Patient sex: F
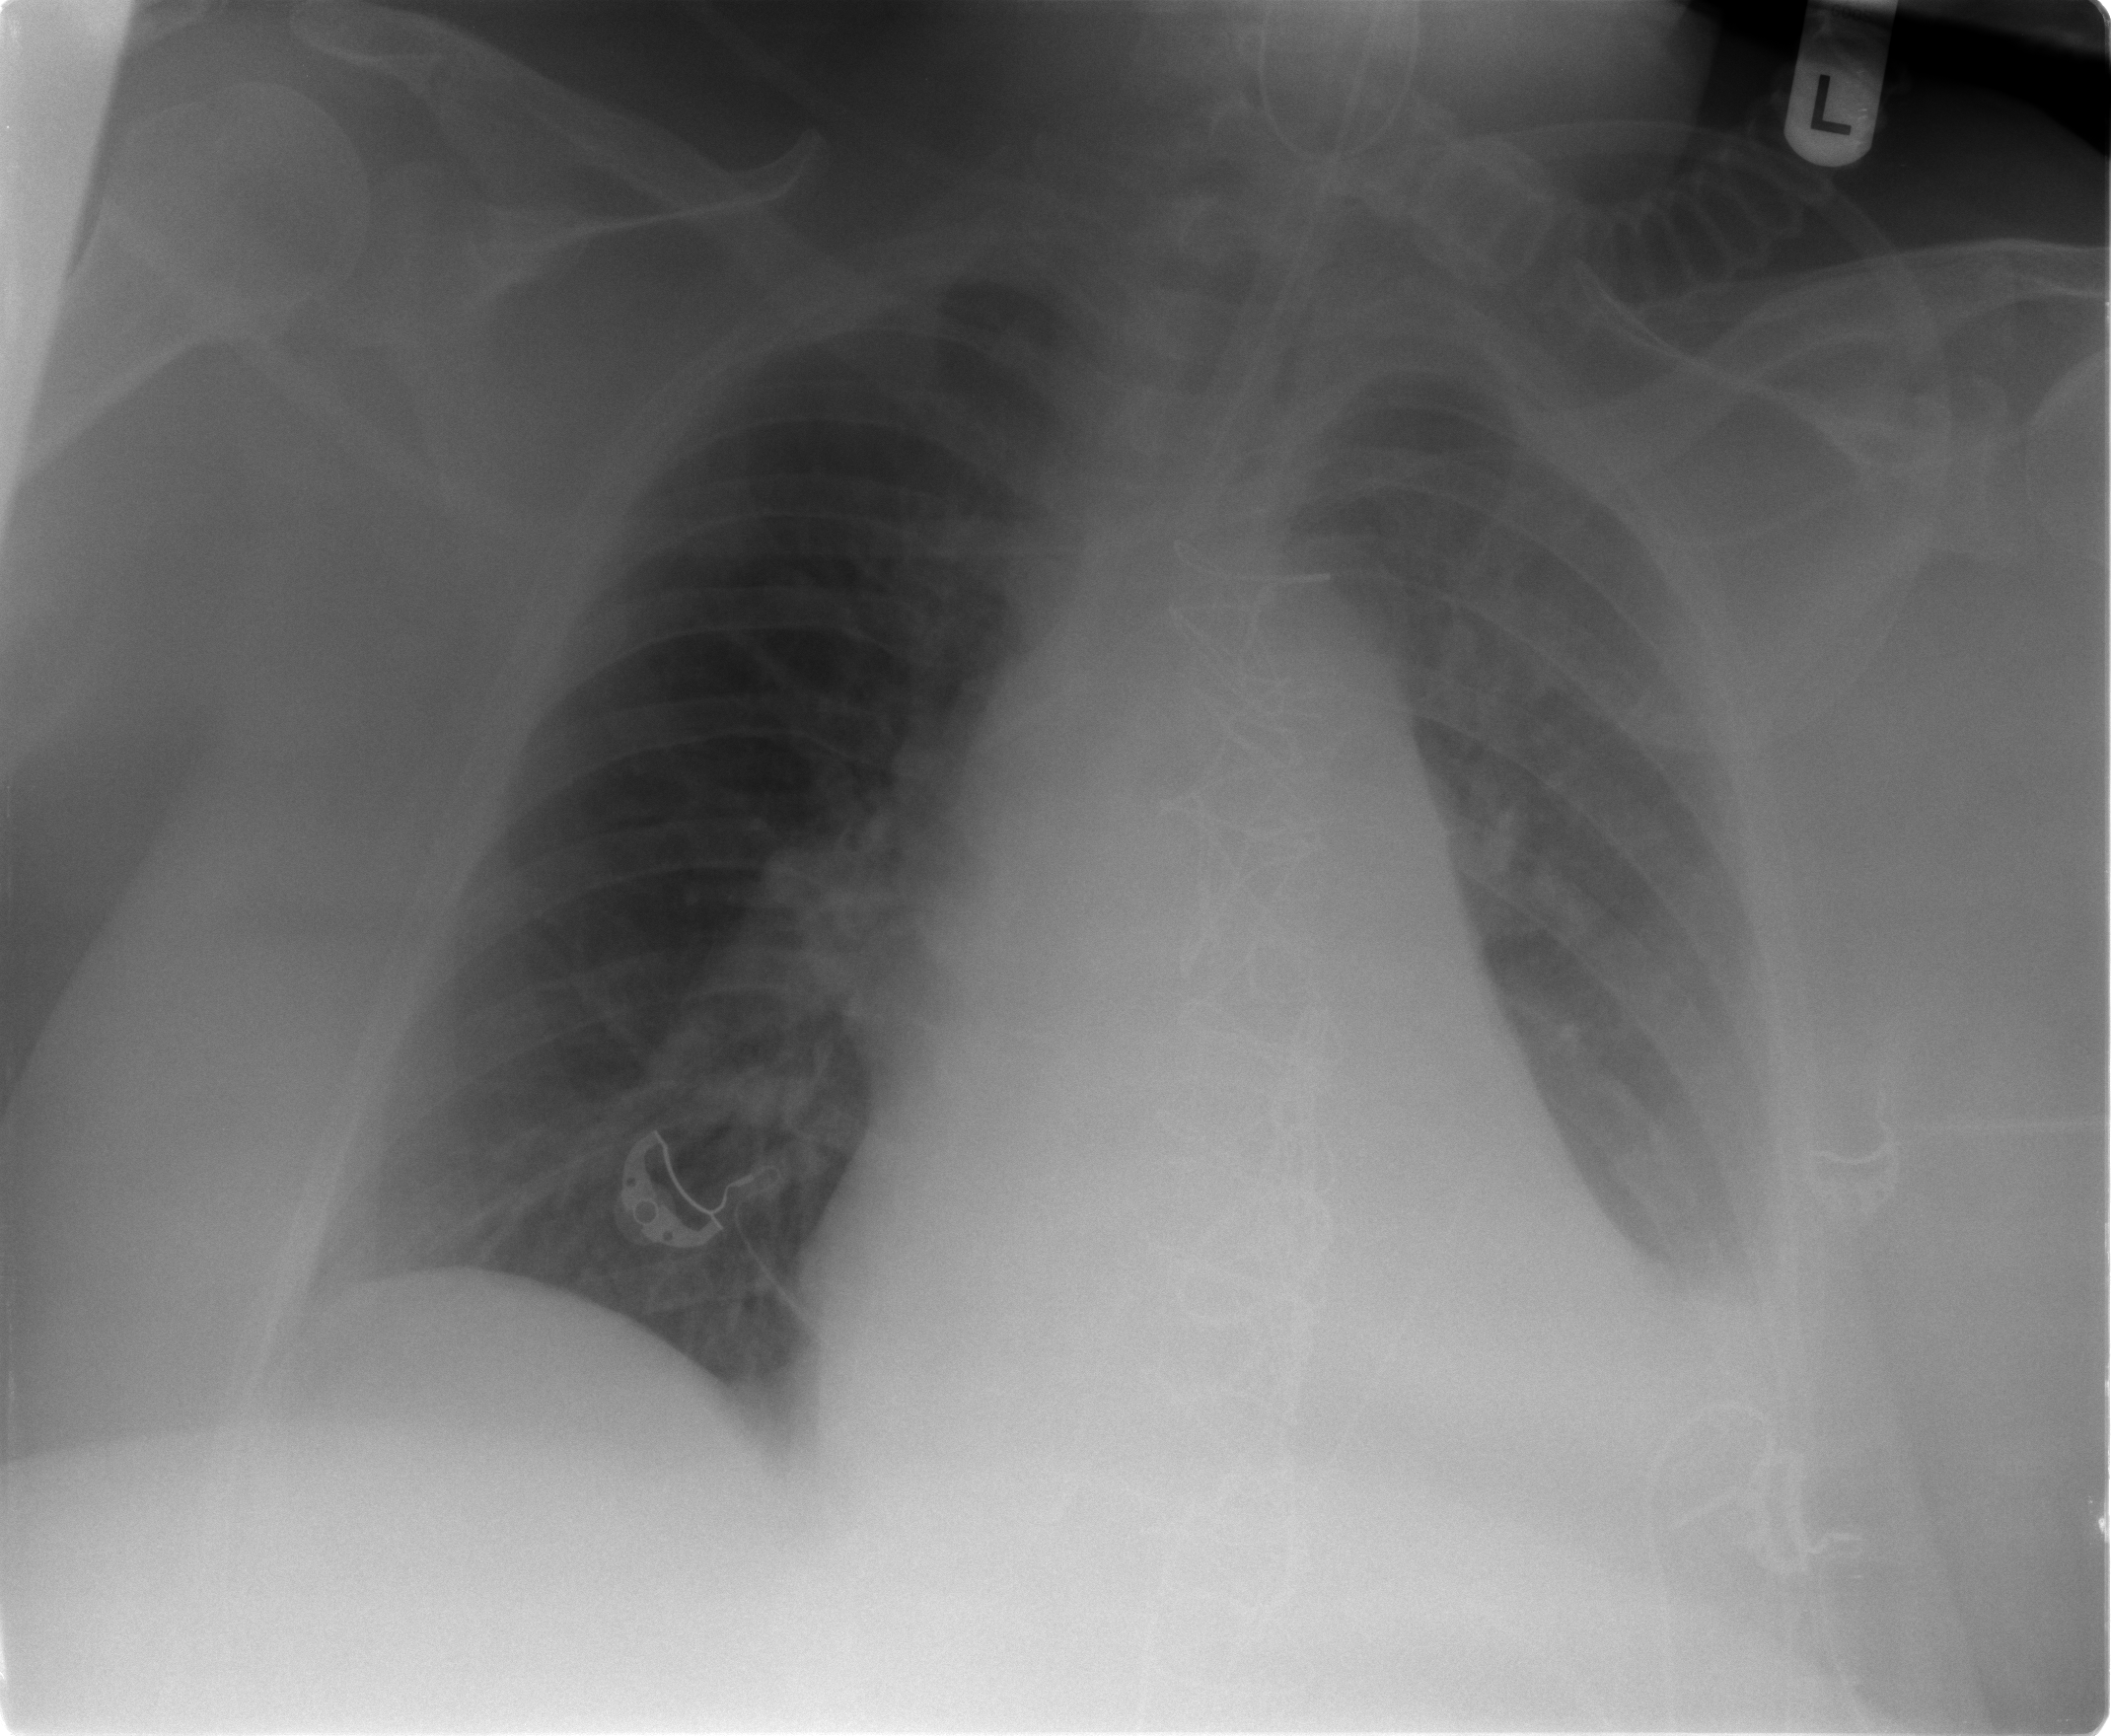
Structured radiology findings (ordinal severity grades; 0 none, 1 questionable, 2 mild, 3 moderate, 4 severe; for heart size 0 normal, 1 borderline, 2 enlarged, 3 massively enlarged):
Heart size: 2
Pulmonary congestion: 1
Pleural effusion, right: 0
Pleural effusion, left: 2
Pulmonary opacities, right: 2
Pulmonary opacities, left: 3
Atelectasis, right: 1
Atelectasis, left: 2